Question: This code plots regression lines with interactions in ggplot2:
'''
library(ggplot2)
ggplot(mtcars, aes(hp, mpg, group = cyl)) + geom_point() + stat_smooth(method = "lm")
'''

Can lines without interactions be plotted with 'stat_smooth'?
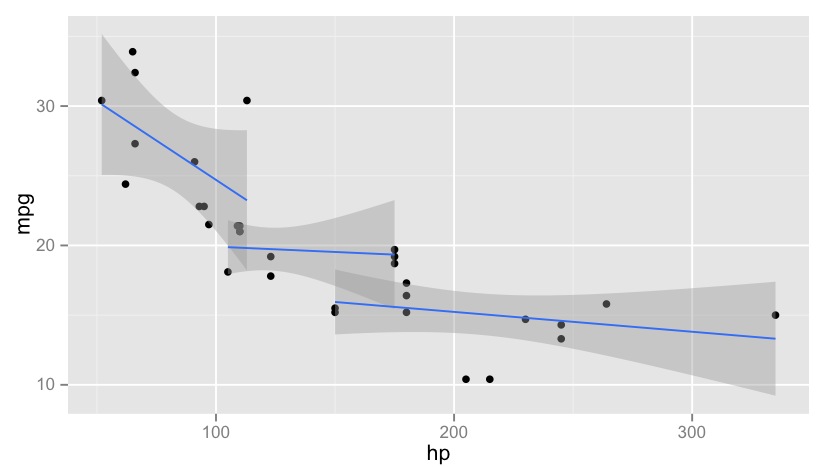
Answer: Workaround would be to make model outside the 'ggplot()'. Then make predicition for this model and add result to the original data frame. This will add columns 'fit', 'lwr' and 'upr'.
'''
mod<-lm(mpg~factor(cyl)+hp,data=mtcars)
mtcars<-cbind(mtcars,predict(mod,interval="confidence"))
'''
Now you can use 'geom_line()' with 'fit' values as 'y' to add three regression lines and 'geom_ribbon()' with 'lwr' and 'upr' to add confidence interval.
'''
ggplot(mtcars, aes(hp, mpg, group = cyl)) + geom_point() +
geom_line(aes(y=fit))+geom_ribbon(aes(ymin=lwr,ymax=upr),alpha=0.4)
'''